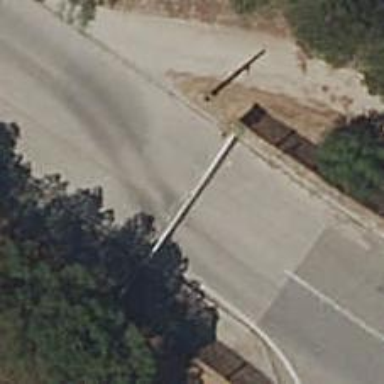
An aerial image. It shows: Gate.